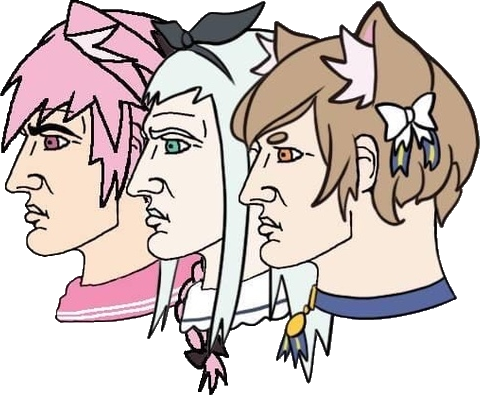
Label: 4_Yes_Chad